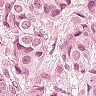
Metastatic tissue present: yes